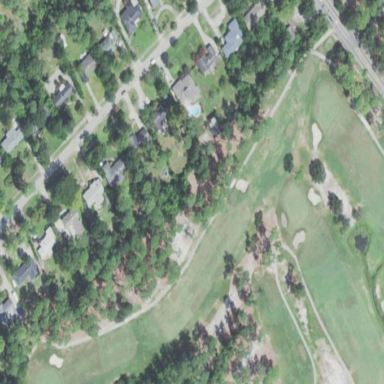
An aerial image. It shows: Area of rough grass used for golf.